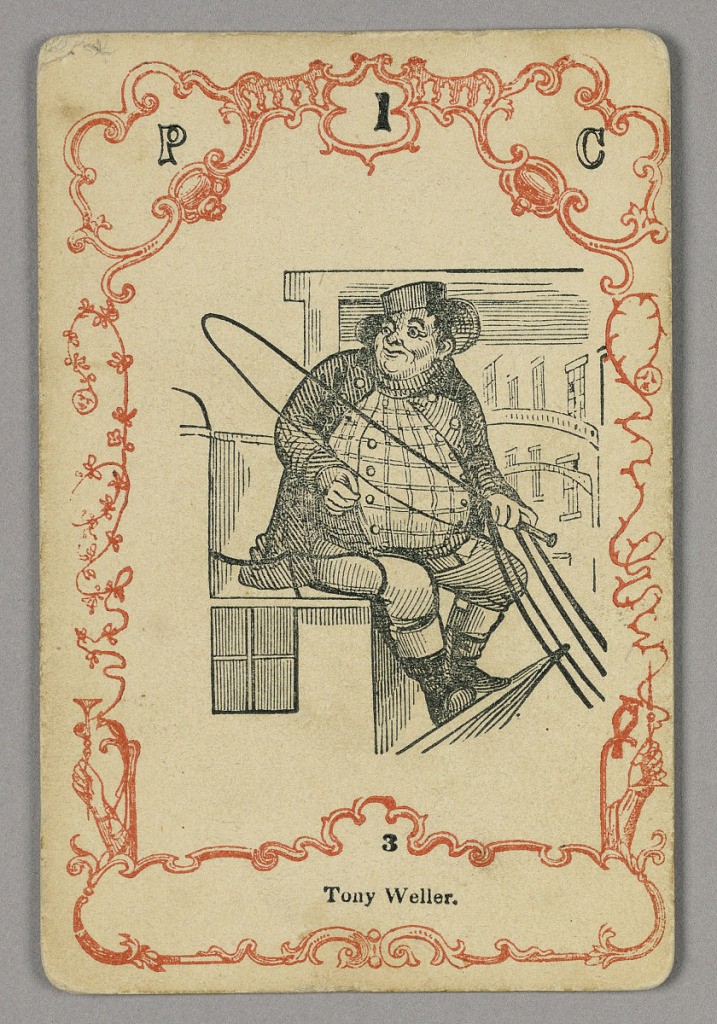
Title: Playing card
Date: ca. 1855
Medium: Red and black ink, paper
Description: At top: P 1 C; below central image: 3